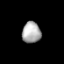
Tissue: prostate
Cell type: T cells
Senescence score: 0.3188
Nuclear area (px): 387
Mean DAPI intensity: 172.078